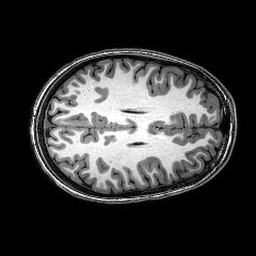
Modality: T1w
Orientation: axial
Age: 23
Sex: female
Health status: healthy
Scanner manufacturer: philips
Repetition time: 0.008212 s
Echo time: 0.00378 s